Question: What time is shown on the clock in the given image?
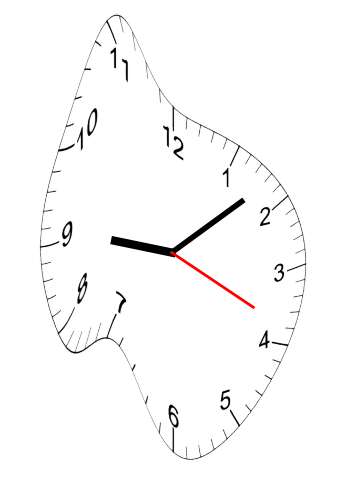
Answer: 09:08:19